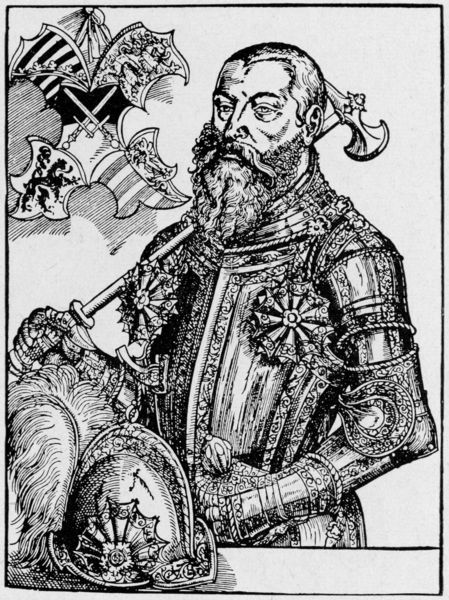
Titel: Bildnis von Maurice, Herzog von Sachsen
Künstler: Lucas d.J. Cranach
Institution: (Seriendruck)
Schlagwörter: feder, hand, kampf, mann, weiß, grau, handschuhe, nase, ohr, schwarz, stirn, tisch, zeichnung, blick, bart, schnurrbart, arm, federn, gesicht, stehen, vollbart, bildnis, portrait, porträt, brüstung, haare, halbfigur, reich, stehend, adel, federbusch, schweif, holzschnitt, gelenke, grafik, graphik, steifen, ernst, streng, streifen, schnauzer, vier, eisen, panzer, stern, steht, druck, schwarzweiss, sterne, stich, portait, militär, schwert, schwerter, uniform, waffe, abzeichen, helm, offizier, orden, ritter, rüstung, wallenstein, verziert, wappen, scharniere, halbprofil, portät, axt, krieger, hellebarde, ritterrüstung, kupferstich, beil, hacke, rosetten, zepter, schutz, rauschebart, helmzier, streitaxt, helebarde, ausrüstung, schwertknauf, bart7, fender, fendern, harmisch, plattenpanzer, ewappen, rustung, ausrustung